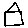
Label: house